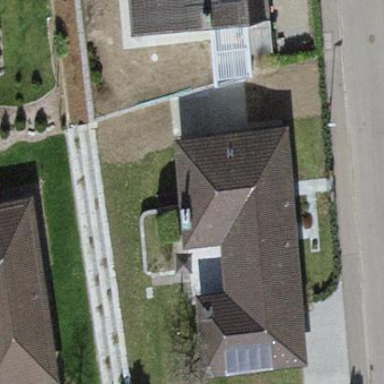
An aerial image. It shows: Detached building with hipped roof. The roof is tiled.